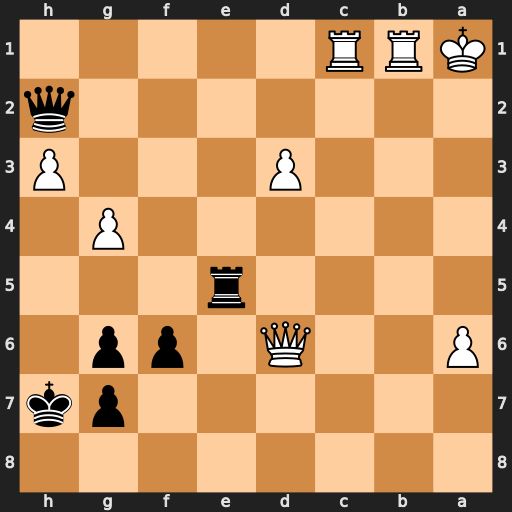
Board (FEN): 8/6pk/P2Q1pp1/4r3/6P1/3P3P/7q/KRR5
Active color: b
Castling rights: -
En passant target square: -
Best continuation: Ra5+ Qa3 Rxa3#